Question: I'm working on a new design, were I have a header, a side menu, and a footer within the main section.

I'm trying to make the main section fill the remaining of the space as a minimum height, pushing the footer to the bottom of the page.
I want the main section to take up the remaining space if needed, but everything should scroll when the main section is larger then the view height, so no sticky headers or footers.
is this something that can be done within Bootstrap 5? I see these types of designs often mentioned when talking about CSS grid, but I'm wondering if it's possible without it.
I've tried different setups using bootstrap flex utilities, but my Bootstrap/CSS knowledge only goes so far.
'''
html,
body {
height: 100%;
}
.flex-grow {
flex: 1;
}
.header {
height: 100px;
}
'''
'''
<link href="https://cdn.jsdelivr.net/npm/bootstrap@5.0.2/dist/css/bootstrap.min.css" rel="stylesheet" integrity="sha384-EVSTQN3/azprG1Anm3QDgpJLIm9Nao0Yz1ztcQTwFspd3yD65VohhpuuCOmLASjC" crossorigin="anonymous">
<script src="https://cdn.jsdelivr.net/npm/bootstrap@5.0.2/dist/js/bootstrap.bundle.min.js" integrity="sha384-MrcW6ZMFYlzcLA8Nl+NtUVF0sA7MsXsP1UyJoMp4YLEuNSfAP+JcXn/tWtIaxVXM" crossorigin="anonymous" defer></script>
<div class="h-100 container-fluid d-flex flex-column">
<div class="row bg-warning">
<div class="col-12 py-4 header">header</div>
</div>
<div class="row no-gutter flex-grow">
<div class="col-1 bg-primary">
<div class="sidebar-item">Sidebar</div>
</div>
<div class="col-11 px-0">
<div class="main bg-success flex-grow">
Main
</div>
<div class="bg-danger py-3">
Main Footer
</div>
</div>
</div>
</div>
'''
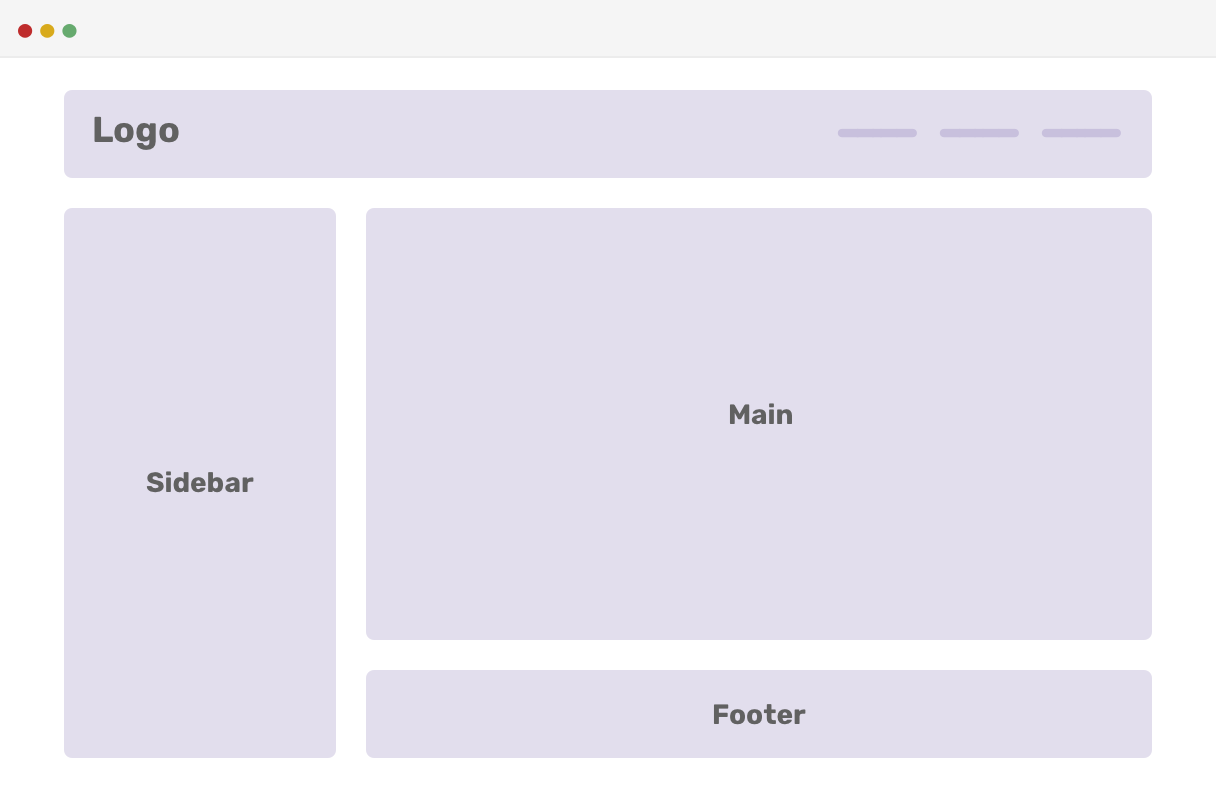
Answer: You need to make the containing column a flex container, then you can apply grow to the row inside.
'''
html,
body {
height: 100%;
}
.flex-grow {
flex: 1;
}
.header {
height: 100px;
}
'''
'''
<link href="https://cdn.jsdelivr.net/npm/bootstrap@5.0.2/dist/css/bootstrap.min.css" rel="stylesheet" integrity="sha384-EVSTQN3/azprG1Anm3QDgpJLIm9Nao0Yz1ztcQTwFspd3yD65VohhpuuCOmLASjC" crossorigin="anonymous">
<script src="https://cdn.jsdelivr.net/npm/bootstrap@5.0.2/dist/js/bootstrap.bundle.min.js" integrity="sha384-MrcW6ZMFYlzcLA8Nl+NtUVF0sA7MsXsP1UyJoMp4YLEuNSfAP+JcXn/tWtIaxVXM" crossorigin="anonymous" defer></script>
<div class="h-100 container-fluid d-flex flex-column">
<div class="row bg-warning">
<div class="col-12 py-4 header">header</div>
</div>
<div class="row no-gutter flex-grow">
<div class="col-1 bg-primary">
<div class="sidebar-item">Sidebar</div>
</div>
<div class="col-11 d-flex flex-column px-0">
<div class="main bg-success flex-grow-1">
Main
</div>
<div class="bg-danger py-3">
Main Footer
</div>
</div>
</div>
</div>
'''